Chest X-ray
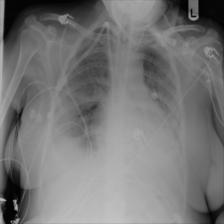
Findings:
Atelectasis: negative
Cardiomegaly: negative
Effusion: negative
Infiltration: negative
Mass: negative
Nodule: negative
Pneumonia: negative
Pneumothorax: positive
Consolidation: negative
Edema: negative
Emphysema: negative
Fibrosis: negative
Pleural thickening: negative
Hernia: negative